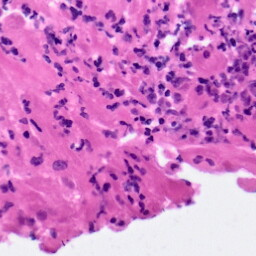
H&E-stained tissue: Pancreatic